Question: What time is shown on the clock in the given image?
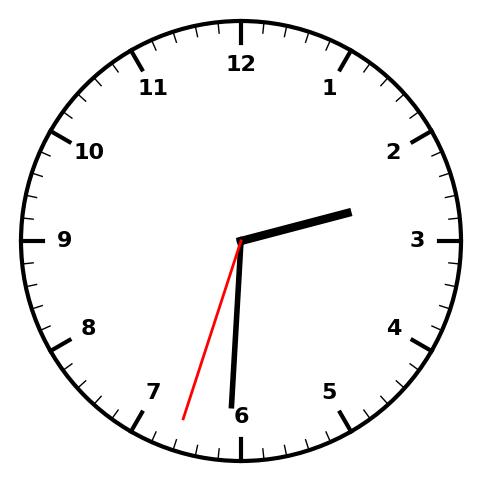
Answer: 02:30:33